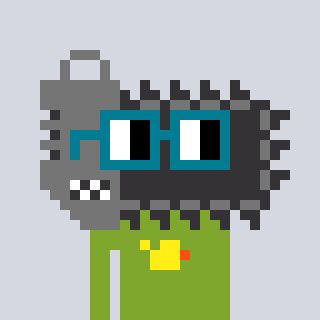
a pixel art character with square dark green glasses, a chainsaw-shaped head and a slimegreen-colored body on a cool background